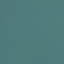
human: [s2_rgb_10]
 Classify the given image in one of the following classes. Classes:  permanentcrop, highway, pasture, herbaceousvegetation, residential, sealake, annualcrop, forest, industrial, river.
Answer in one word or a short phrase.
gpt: SeaLake